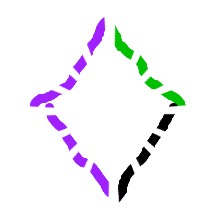
Shape: rhombus